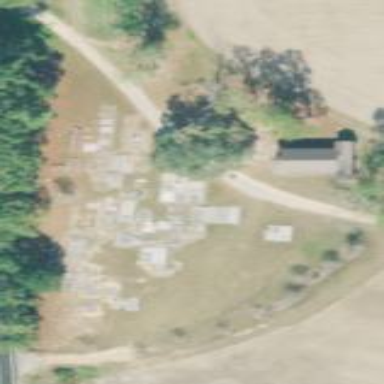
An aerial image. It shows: Grave yard.